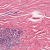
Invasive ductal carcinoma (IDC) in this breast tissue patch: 0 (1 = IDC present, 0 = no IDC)